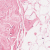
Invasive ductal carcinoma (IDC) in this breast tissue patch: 0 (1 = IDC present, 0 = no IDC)